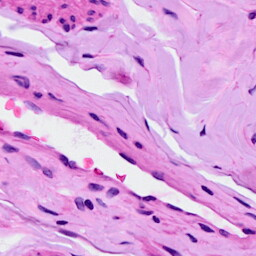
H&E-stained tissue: Ovarian